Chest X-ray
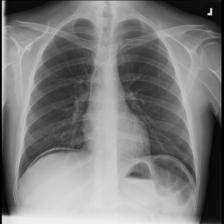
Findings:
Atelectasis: negative
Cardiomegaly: negative
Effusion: negative
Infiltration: negative
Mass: negative
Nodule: negative
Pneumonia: negative
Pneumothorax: negative
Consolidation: negative
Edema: negative
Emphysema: negative
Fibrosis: negative
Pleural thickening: negative
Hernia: negative